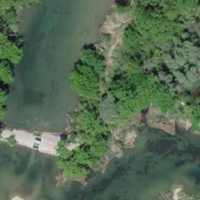
EUNIS habitat code: 41
Species observed at this site:
Tachybaptus ruficollis
Podiceps cristatus
Fringilla coelebs
Parus major
Mergus merganser